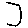
Label: hexagon